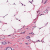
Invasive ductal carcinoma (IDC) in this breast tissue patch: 0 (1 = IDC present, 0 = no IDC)